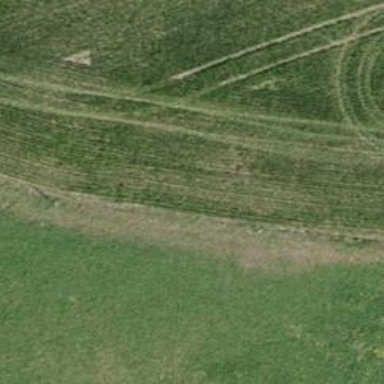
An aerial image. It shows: Track with ground surface of high quality.